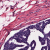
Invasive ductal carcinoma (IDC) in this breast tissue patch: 0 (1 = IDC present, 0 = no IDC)